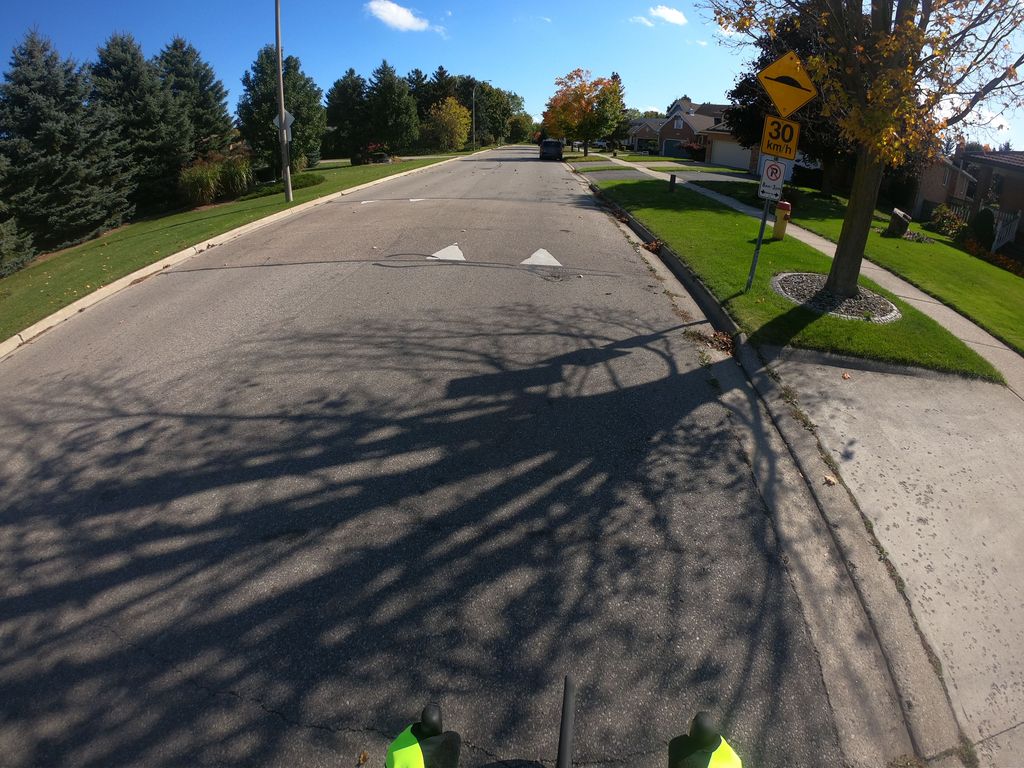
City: kitchener-waterloo